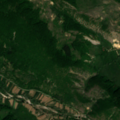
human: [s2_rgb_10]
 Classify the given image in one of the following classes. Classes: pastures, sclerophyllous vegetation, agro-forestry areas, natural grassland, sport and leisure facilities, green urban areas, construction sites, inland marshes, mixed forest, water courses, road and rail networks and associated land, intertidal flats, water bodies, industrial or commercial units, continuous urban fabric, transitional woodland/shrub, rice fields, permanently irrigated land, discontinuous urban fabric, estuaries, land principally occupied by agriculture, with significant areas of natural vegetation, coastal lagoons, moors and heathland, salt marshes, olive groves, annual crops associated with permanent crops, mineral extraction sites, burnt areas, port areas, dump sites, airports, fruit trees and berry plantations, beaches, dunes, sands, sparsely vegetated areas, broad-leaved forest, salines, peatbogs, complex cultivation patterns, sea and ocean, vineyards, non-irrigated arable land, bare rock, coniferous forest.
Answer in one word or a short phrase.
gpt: complex cultivation patterns, land principally occupied by agriculture, with significant areas of natural vegetation, broad-leaved forest, natural grassland, transitional woodland/shrub